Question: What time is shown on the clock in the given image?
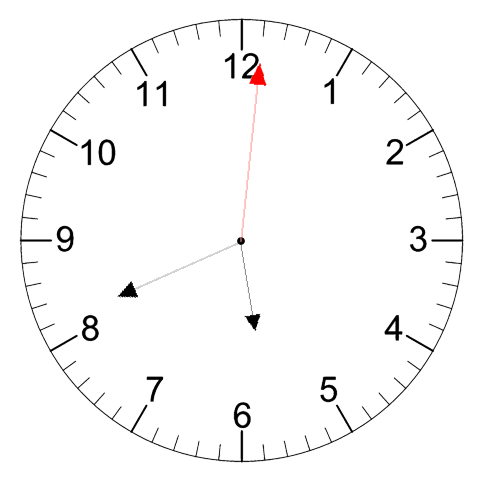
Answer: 05:41:01